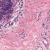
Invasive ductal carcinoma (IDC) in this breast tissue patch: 0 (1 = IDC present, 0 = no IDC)